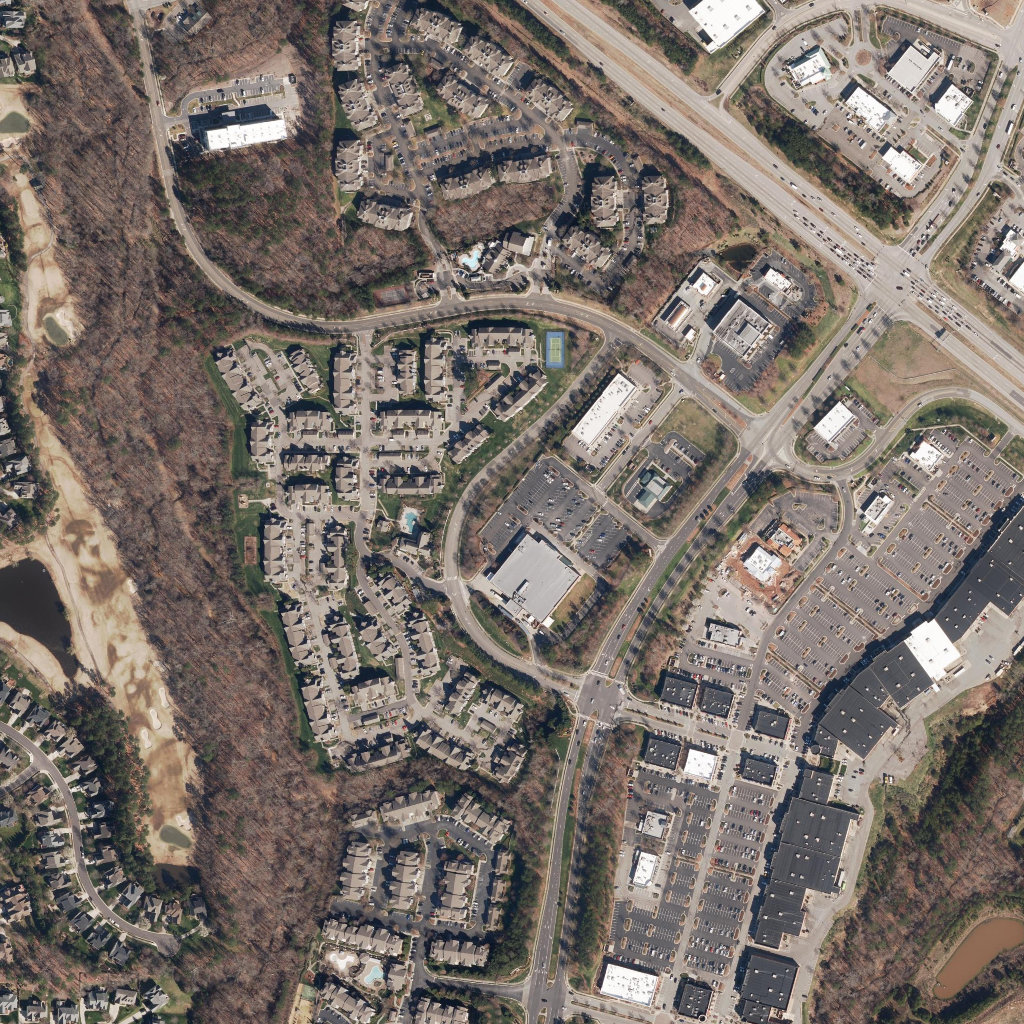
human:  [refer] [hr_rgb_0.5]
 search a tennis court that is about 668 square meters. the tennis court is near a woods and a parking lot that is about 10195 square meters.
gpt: <box>[[53, 32, 55, 36, 0]]</box>

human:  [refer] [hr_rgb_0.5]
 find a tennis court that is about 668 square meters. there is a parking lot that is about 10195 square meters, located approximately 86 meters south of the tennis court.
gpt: <box>[[53, 32, 55, 36, 0]]</box>

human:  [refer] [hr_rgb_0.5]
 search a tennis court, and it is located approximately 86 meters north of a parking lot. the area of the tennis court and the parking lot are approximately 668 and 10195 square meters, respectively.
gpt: <box>[[53, 32, 55, 36, 0]]</box>

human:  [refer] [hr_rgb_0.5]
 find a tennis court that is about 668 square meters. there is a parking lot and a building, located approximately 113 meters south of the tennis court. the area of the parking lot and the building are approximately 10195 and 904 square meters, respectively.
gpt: <box>[[53, 32, 55, 36, 0]]</box>